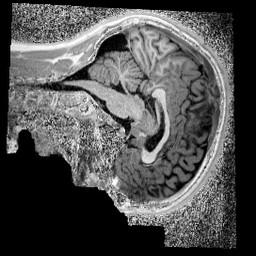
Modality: UNIT1_denoised
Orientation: sagittal
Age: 11
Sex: male
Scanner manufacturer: siemens
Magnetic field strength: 3 T
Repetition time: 4 s
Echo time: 0.00299 s